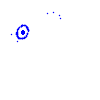
Particle: kaon